Question: H
We have log utility function that we call pretty often and I wanted to spice it up by adding a call to 'Server.GetLastError()' and if there is an error to log as well.
The log function is part of separate project so I tried to use 'HttpContext.Current.Server.GetLastError()' (As I do for the Request, ServerVariables and Session properties).
During the testing I created simple exception:
'''
int i=0, j=0;
try
{
int k = i / j;
}
catch (Exception E)
{
Tools.CooLog("in");
}
Tools.CooLog("out");
'''
In order to find out if "HttpContext.Current.Server.GetLastError()" will return the exception when 'Tools.CooLog("out");' is called.
Instead I had two big surprises
1. In both of the calls 'HttpContext.Current.Server.GetLastError()' returned null.
2. And maybe the weirdest is that during the first call of CooLog in the locals section I saw a bit of my young, handsome and PHP version - I saw that there is value called $exception and surprisingly it ha the exception that 'HttpContext.Current.Server.GetLastError()' failed to retrieve!

So my questions are
1. Why the HttpContext.Current.Server.GetLastError() returns null ? ('HttpContext.Current.Request.ServerVariables' works fine)
2. Where that $exception comes from? is there a way to use it? (in the second call to CooLog the variable is undefined)
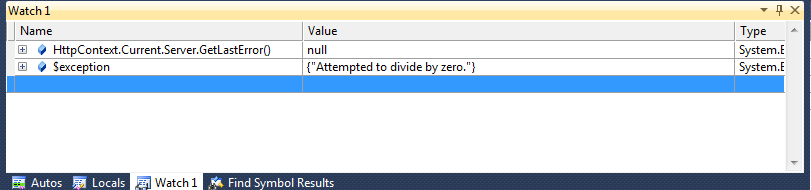
Answer: That is a special debugger variable. You cannot access it via code.
The reason you don't see it in the Watch window, is that the exception has either been:
-
or
-